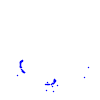
Particle: pion